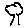
Label: tree